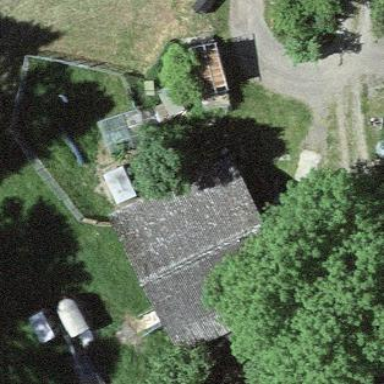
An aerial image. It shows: Barn.